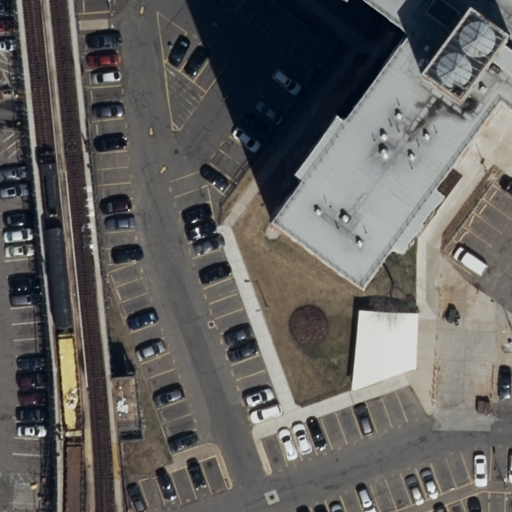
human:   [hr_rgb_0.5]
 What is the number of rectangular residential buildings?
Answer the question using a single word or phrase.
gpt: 0

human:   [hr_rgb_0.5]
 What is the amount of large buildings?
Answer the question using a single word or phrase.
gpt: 1

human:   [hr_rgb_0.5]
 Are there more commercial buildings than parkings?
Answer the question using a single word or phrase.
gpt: no

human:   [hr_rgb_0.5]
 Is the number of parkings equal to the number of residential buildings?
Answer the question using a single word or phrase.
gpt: no

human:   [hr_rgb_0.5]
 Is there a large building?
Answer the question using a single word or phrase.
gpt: yes

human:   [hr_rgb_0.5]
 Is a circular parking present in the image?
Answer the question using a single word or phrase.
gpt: no

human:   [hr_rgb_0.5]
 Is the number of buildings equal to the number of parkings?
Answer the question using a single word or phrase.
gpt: no

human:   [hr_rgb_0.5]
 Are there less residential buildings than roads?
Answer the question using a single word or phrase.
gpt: yes

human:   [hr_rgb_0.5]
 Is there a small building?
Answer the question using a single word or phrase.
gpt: no

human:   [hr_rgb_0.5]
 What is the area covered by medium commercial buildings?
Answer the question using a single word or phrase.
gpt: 0m2

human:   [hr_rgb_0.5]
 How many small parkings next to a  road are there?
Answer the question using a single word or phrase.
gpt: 0

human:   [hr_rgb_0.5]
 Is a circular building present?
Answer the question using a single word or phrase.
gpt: no

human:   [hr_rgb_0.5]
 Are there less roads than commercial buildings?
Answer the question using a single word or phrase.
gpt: no

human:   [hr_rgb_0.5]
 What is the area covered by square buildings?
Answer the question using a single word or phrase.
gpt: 0m2

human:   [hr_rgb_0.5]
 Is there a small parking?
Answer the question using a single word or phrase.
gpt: no

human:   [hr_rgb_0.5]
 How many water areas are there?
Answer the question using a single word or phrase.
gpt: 0

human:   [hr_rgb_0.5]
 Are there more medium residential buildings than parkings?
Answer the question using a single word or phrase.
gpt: no

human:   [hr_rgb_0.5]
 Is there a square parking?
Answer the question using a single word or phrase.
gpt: no

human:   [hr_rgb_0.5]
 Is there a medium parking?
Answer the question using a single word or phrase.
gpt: no

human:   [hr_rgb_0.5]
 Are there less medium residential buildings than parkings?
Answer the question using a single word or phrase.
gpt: yes

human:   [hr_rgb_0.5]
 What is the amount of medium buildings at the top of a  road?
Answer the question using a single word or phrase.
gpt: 0

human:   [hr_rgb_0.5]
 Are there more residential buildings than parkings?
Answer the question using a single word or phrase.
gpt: no

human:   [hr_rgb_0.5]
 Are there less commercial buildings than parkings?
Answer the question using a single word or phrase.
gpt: yes

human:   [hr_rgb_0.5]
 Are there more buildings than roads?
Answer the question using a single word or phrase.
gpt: no

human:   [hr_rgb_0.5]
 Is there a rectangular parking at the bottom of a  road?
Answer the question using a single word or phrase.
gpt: no

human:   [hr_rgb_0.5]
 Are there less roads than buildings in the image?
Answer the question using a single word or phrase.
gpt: no

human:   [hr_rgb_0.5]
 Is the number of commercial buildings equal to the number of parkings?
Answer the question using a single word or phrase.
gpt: no

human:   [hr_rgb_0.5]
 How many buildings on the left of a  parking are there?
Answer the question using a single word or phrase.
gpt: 0

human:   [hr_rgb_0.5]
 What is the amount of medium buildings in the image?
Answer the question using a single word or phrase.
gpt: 0

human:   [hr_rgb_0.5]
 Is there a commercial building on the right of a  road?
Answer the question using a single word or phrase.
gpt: no

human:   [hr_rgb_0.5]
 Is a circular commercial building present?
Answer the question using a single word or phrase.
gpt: no

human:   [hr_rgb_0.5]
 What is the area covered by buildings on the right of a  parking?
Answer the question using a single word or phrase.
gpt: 1382m2

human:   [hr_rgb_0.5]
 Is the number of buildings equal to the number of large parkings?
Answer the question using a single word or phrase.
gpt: no

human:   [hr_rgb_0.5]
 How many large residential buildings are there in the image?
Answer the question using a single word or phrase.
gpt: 1

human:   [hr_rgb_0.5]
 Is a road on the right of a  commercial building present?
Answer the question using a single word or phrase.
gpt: no

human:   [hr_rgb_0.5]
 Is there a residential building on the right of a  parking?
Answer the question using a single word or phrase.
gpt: yes